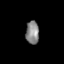
Tissue: skin
Cell type: Others
Senescence score: 0.6808
Nuclear area (px): 293
Mean DAPI intensity: 136.457